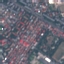
Land use / land cover: Residential